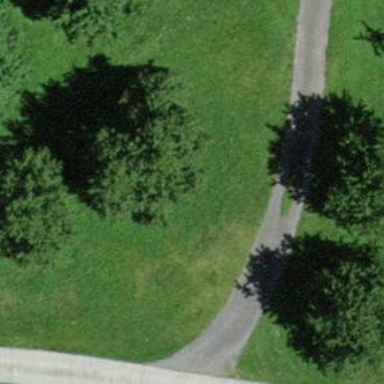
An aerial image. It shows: Row of trees in natural setting.